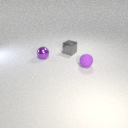
small purple rubber sphere in front of small gray metal cube